Question: I recently upgraded to IntelliJ 11 and the version 10 debugger used to allow for E4X / XML debugging. I was able to expand the children and inspect elements/attributes of XML but now I can't get that to work. Has something changed/broken? Does anyone know how to fix it?

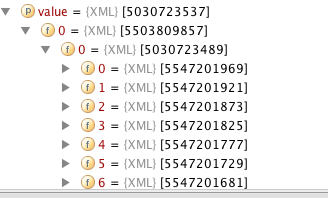
Answer: Turns out that this was a configuration error in my IntelliJ project. I had to make sure to have the SDK set properly.
I deleted the SDK I had set on this project and recreated it. Then I went into each module and set it to the correct SDK (not project sdk) and things started working.